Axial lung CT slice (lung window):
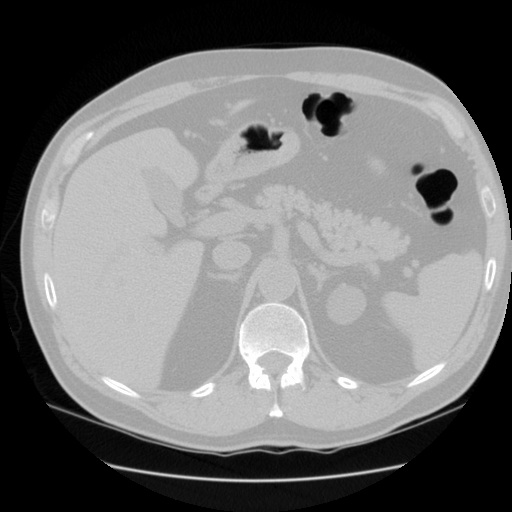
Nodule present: no